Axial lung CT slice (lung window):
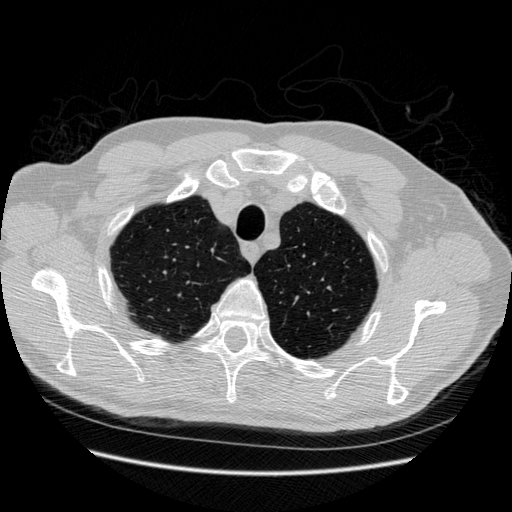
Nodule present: no